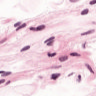
Metastatic tissue present: no